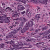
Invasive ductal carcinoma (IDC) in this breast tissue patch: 1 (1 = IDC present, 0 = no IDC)